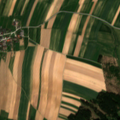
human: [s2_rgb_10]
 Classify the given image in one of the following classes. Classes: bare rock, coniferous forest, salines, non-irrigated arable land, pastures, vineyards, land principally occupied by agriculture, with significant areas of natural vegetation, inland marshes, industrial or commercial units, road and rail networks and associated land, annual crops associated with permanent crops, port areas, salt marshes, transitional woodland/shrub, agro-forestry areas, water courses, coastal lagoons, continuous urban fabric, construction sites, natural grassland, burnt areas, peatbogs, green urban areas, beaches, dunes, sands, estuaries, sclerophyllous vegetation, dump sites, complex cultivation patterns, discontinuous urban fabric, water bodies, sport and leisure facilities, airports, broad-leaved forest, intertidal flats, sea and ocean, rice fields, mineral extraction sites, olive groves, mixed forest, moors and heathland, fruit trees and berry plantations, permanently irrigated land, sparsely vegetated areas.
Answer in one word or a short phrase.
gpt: non-irrigated arable land, land principally occupied by agriculture, with significant areas of natural vegetation, coniferous forest